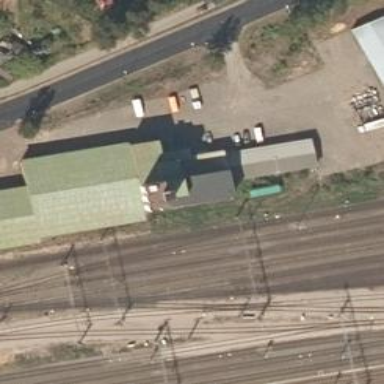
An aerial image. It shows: Industrial building.